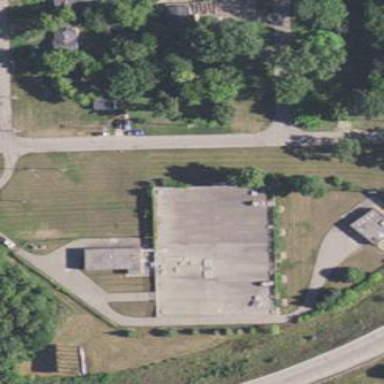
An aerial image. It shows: Service building.